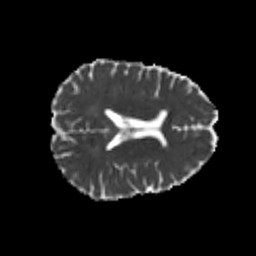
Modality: MD
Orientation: axial
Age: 26
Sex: female
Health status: healthy
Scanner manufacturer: philips
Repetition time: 7.391 s
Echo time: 0.08599 s